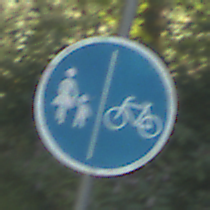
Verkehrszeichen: GetrennterRadUndGehwegRadwegRechts
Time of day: MorningAfternoon
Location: Outdoor (Nature)
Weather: Clear
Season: NotSpecified
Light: Natural